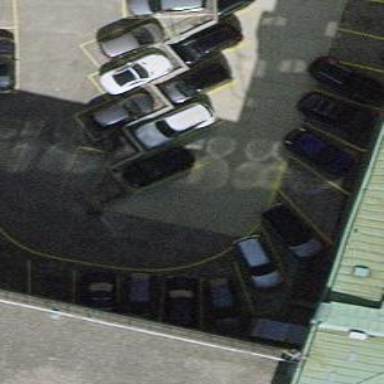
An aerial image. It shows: Parking area with surface.